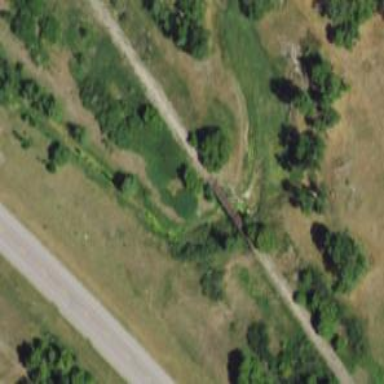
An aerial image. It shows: Abandoned railway bridge.